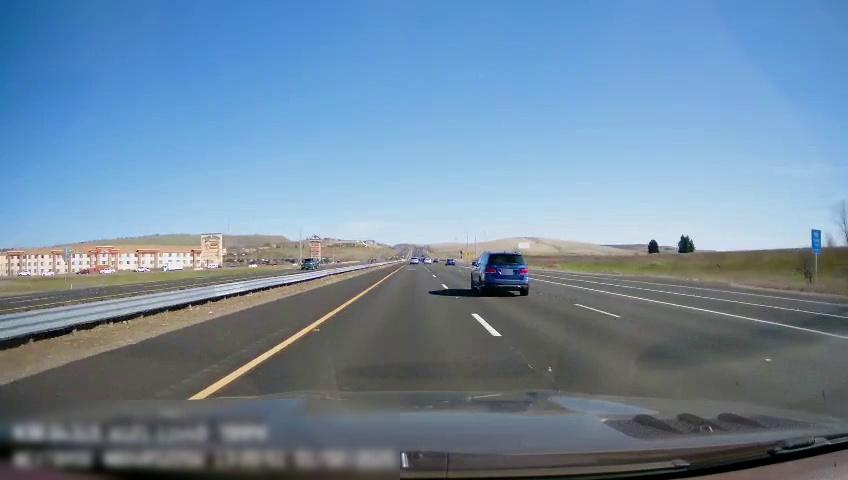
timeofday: Day
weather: Sunny
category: Drivable Space
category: Drivable Space
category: Vehicles | Car
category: Vehicles | SUV
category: Vehicles | SUV
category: Vehicles | Car
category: Vehicles | SUV
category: Vehicles | Car
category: Vehicles | Car
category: Vehicles | Car
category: Vehicles | Truck
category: Vehicles | Car
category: Vehicles | Other LV
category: Vehicles | Car
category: Lanes | Current Lane
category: Lanes | Current Lane
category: Lanes | Alternate Lane
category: Lanes | Alternate Lane
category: Lanes | Alternate Lane
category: Lanes | Alternate Lane
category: Lanes | Opposite Lane
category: Lanes | Opposite Lane
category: Lanes | Opposite Lane